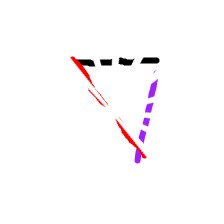
Shape: triangle